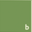
Piece: xx